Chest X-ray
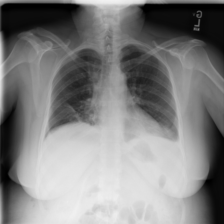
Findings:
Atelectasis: negative
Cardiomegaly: negative
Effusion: positive
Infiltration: positive
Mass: negative
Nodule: negative
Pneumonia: negative
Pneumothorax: negative
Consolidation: negative
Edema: negative
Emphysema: negative
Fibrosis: negative
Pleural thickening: negative
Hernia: negative